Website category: movie
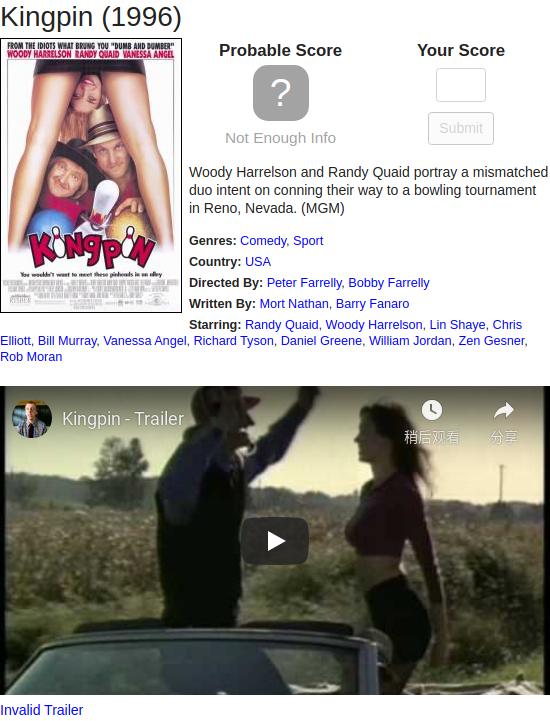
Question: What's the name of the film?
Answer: Kingpin

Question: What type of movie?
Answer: Comedy

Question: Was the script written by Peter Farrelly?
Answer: no

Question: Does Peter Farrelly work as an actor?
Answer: no

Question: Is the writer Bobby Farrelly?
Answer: no

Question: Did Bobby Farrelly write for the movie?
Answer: no

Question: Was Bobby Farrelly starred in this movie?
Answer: no

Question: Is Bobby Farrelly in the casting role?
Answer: no

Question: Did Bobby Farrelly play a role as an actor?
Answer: no

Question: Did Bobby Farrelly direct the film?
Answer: yes

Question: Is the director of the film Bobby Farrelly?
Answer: yes

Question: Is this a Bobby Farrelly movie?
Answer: yes

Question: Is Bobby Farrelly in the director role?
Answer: yes

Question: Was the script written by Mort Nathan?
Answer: yes

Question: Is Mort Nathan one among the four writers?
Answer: yes

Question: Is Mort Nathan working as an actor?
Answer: no

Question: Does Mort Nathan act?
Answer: no

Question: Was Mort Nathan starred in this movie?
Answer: no

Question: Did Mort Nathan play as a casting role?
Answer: no

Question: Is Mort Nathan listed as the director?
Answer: no

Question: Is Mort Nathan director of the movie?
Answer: no

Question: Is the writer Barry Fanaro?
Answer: yes

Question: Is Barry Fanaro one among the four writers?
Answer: yes

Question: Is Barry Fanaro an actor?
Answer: no

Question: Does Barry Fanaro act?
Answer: no

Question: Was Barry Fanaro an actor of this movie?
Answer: no

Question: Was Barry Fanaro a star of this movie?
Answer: no

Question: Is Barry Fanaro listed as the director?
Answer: no

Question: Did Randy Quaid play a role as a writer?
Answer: no

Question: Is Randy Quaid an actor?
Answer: yes

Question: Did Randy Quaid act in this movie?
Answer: yes

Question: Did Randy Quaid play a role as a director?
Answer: no

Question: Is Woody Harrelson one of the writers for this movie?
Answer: no

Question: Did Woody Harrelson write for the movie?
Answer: no

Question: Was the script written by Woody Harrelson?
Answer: no

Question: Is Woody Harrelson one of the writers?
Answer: no

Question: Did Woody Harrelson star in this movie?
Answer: yes

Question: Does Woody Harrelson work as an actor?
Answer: yes

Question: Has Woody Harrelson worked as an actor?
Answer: yes

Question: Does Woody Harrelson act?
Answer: yes

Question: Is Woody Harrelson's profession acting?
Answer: yes

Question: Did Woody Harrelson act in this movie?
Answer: yes

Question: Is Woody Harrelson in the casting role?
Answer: yes

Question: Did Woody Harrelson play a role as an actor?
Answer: yes

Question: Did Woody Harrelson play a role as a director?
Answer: no

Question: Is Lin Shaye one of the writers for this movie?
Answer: no

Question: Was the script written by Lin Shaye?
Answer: no

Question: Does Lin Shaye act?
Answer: yes

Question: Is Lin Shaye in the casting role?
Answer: yes

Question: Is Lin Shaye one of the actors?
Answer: yes

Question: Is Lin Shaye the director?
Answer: no

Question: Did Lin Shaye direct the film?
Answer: no

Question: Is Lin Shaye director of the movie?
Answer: no

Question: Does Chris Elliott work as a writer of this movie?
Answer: no

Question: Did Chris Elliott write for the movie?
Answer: no

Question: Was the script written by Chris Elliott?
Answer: no

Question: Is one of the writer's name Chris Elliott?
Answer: no

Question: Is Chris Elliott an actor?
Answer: yes

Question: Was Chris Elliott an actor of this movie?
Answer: yes

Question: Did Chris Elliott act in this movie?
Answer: yes

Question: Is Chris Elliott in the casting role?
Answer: yes

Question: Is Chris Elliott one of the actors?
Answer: yes

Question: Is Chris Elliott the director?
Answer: no

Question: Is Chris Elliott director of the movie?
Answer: no